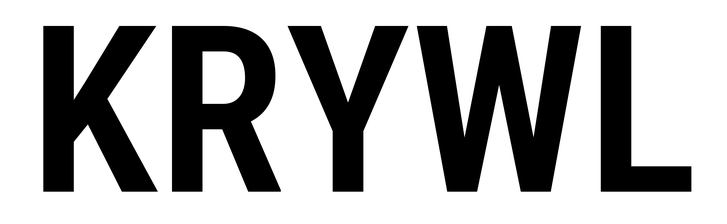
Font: Roboto_Condensed_SemiBold